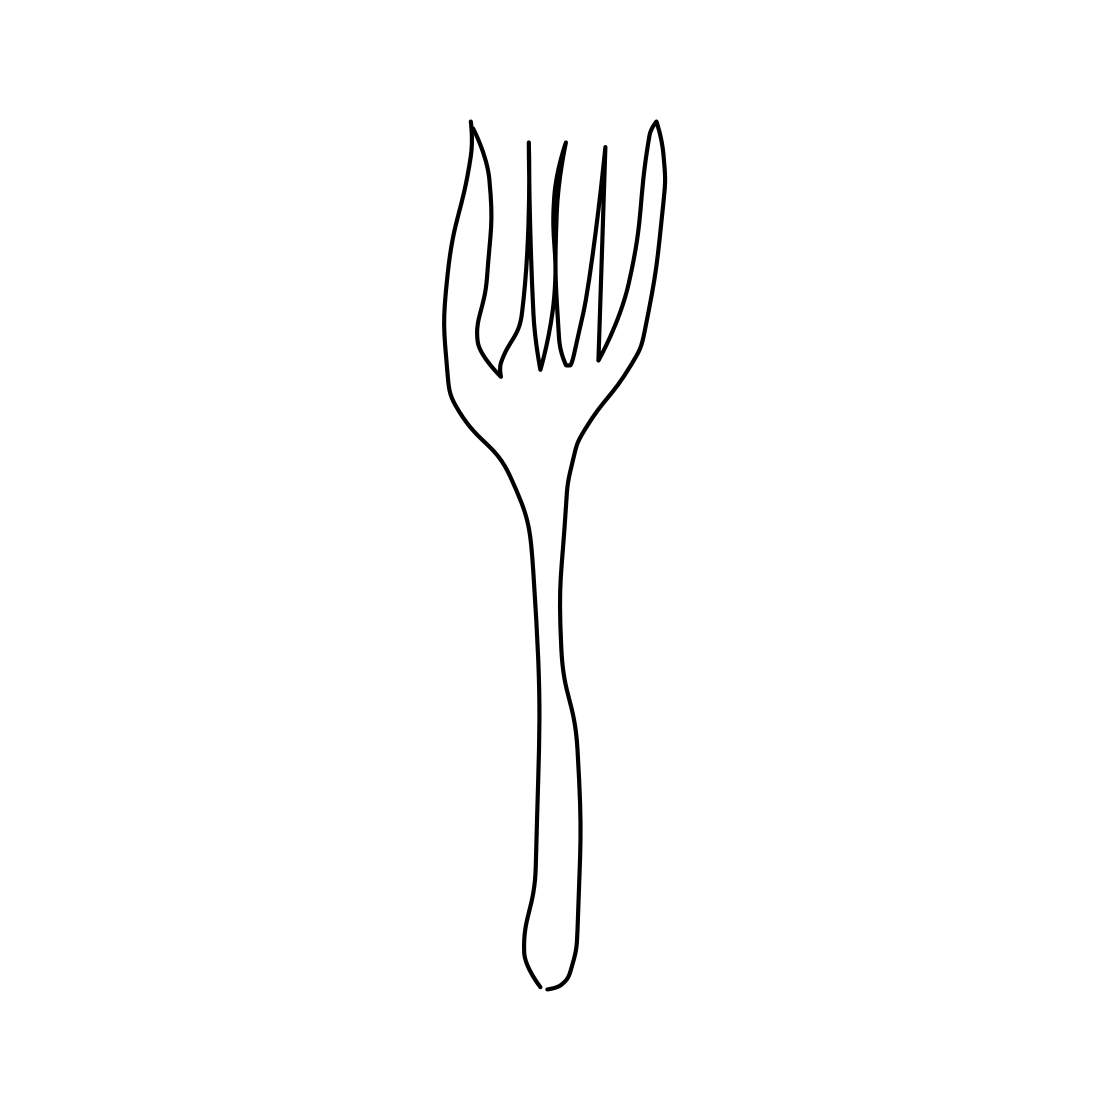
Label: fork